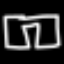
Label: pants